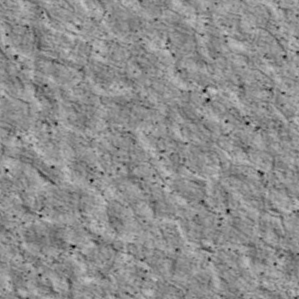
Label: non_frost